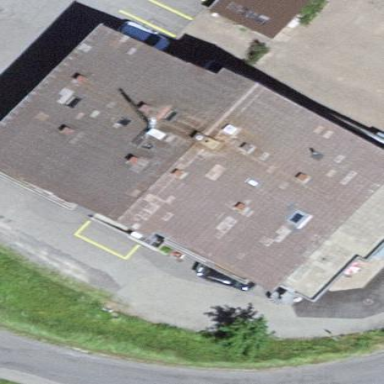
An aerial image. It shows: Restaurant building.